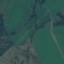
Land use / land cover: Pasture